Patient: sex M, age 78
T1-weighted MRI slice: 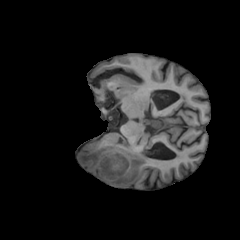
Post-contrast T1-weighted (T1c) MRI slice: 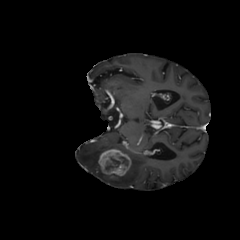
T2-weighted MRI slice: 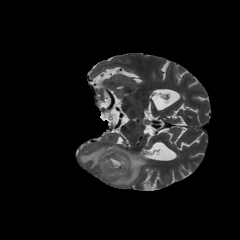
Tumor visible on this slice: yes
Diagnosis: Glioblastoma, IDH-wildtype
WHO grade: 4